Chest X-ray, AP view. Patient: 69 years old, sex F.
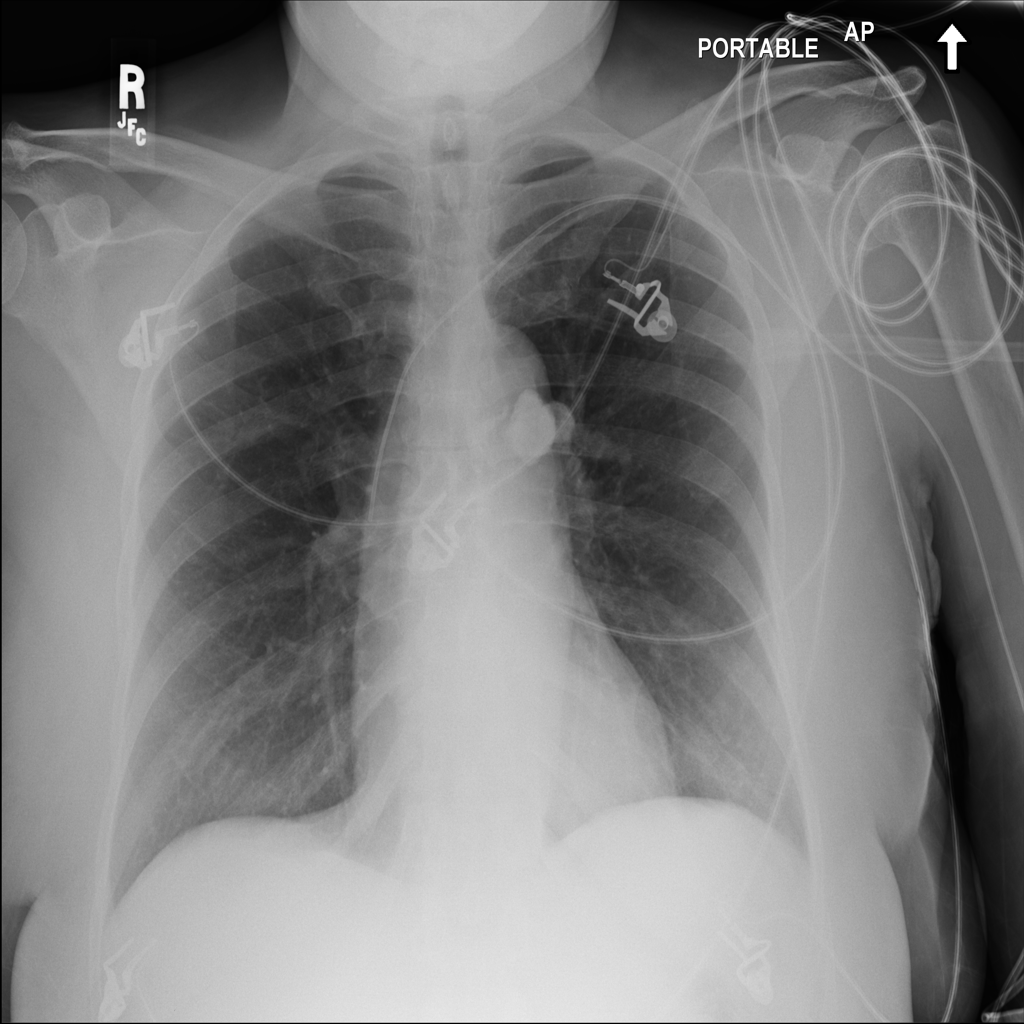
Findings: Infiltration